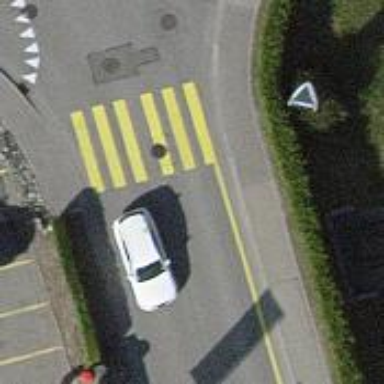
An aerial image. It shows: Marked crossing on footway with clear markings.